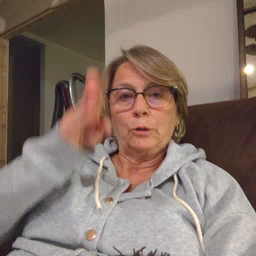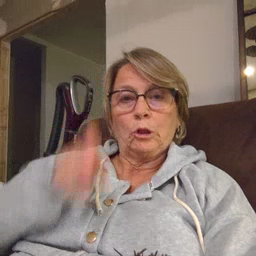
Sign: person